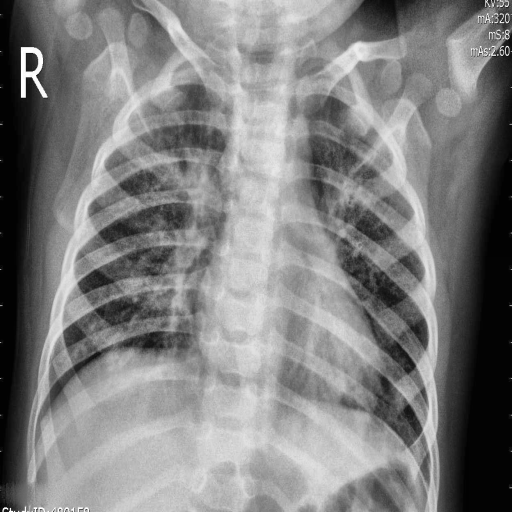
Finding: PNEUMONIA